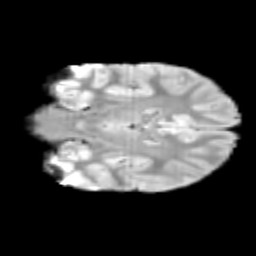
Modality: T2w
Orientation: coronal
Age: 11
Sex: male
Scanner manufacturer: siemens
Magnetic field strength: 3 T
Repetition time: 3.8 s
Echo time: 0.07 s